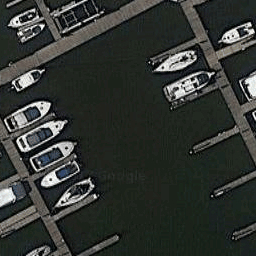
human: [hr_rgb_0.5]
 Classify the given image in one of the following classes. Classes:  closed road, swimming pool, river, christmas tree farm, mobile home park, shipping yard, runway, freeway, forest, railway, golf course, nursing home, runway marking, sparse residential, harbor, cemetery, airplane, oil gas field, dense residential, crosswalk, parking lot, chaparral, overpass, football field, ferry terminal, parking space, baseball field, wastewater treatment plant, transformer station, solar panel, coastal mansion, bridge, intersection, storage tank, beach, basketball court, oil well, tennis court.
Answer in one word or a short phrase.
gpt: harbor